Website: walmart
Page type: customer-info-address
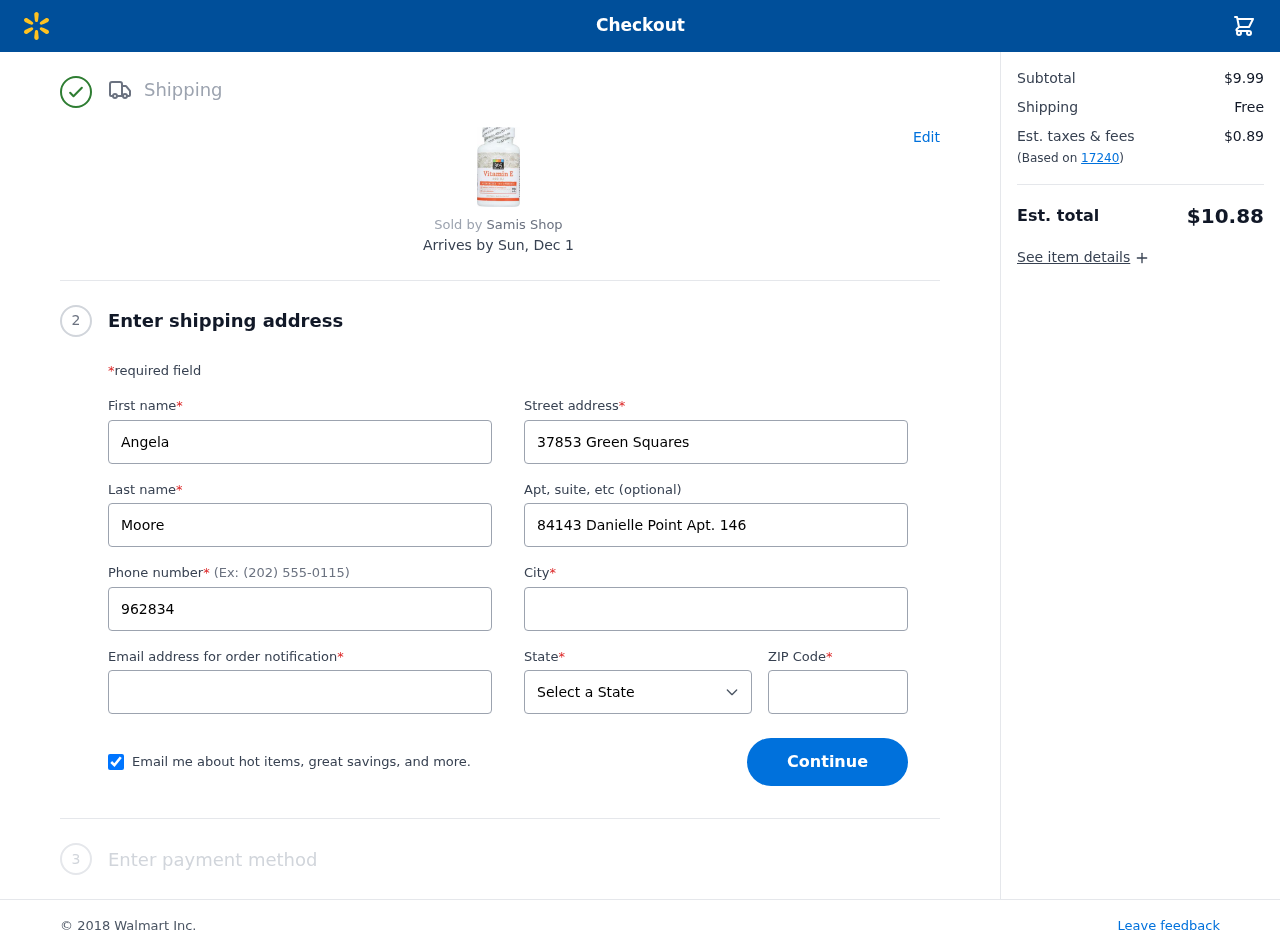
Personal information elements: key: PII_CITY
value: West Christina
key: PII_EMAIL
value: amoore@gmail.com
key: PII_FIRSTNAME
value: Angela
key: PII_LASTNAME
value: Moore
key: PII_PHONE
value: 9628343344
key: PII_POSTCODE
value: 17240
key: PII_STATE
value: Illinois
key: PII_STREET
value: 37853 Green Squares
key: PII_STREET2
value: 84143 Danielle Point Apt. 146
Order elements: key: ORDER_DELIVERY_DATE
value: Sun, Dec 1
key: ORDER_SUBTOTAL
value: $9.99
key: ORDER_SHIPPING_COST
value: Free
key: ORDER_TAX
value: $0.89
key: ORDER_TOTAL
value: $10.88